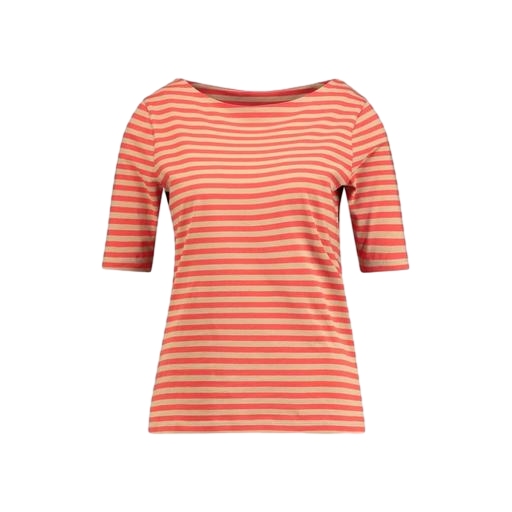
bateau shirt, orange striped shirt, pink striped shortsleeved t-shirt, white background